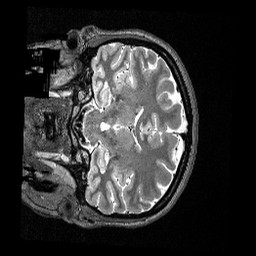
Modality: T2w
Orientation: coronal
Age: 31
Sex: female
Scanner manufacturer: siemens
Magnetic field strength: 3 T
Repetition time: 3.2 s
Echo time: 0.479 s